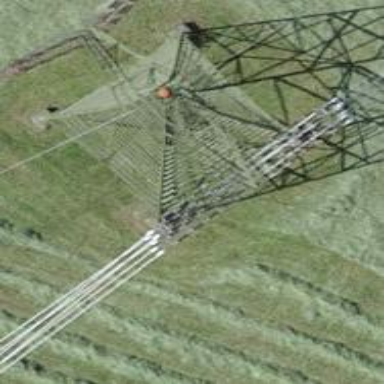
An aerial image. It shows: Three cables of power line.